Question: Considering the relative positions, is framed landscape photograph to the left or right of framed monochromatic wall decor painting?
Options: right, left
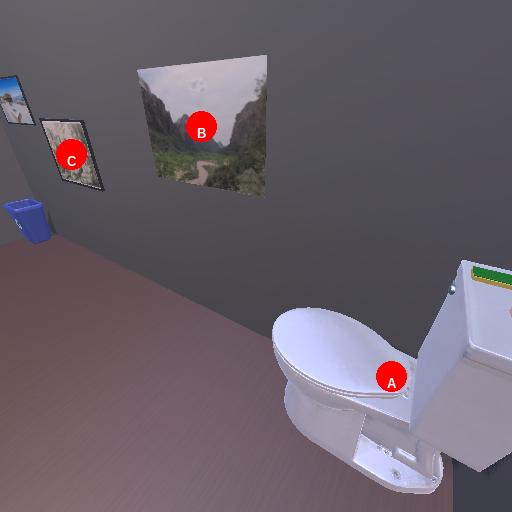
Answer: right